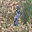
Label: 1